Interaction volume radius: 5 \u00c5
Interaction volume height: 40 \u00c5
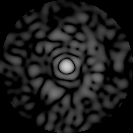
Disorder parameter: 0.8322